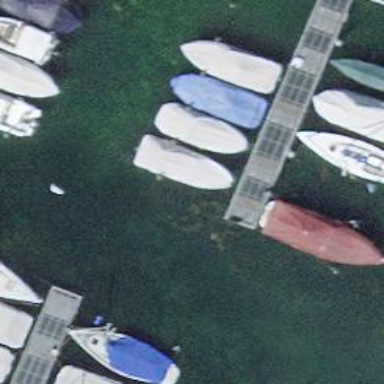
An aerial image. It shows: Man-made pier.